Field crop: maize
Growth stage: 1
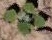
Species: chenopodium